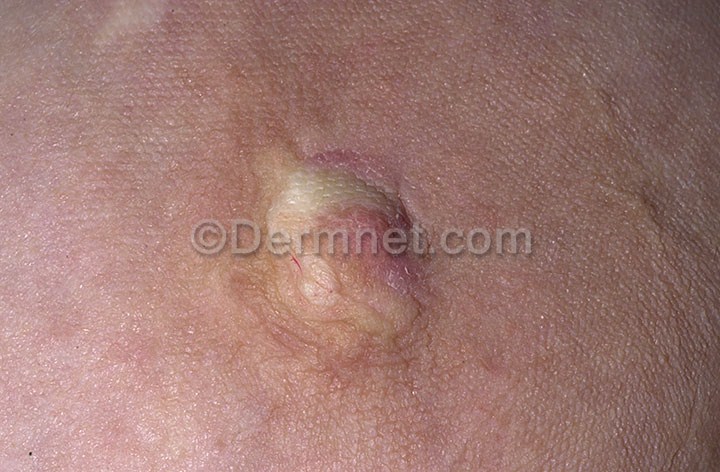
Disease: Melanoma Skin Cancer Nevi and Moles